Field crop: maize
Growth stage: 2
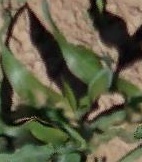
Species: maize